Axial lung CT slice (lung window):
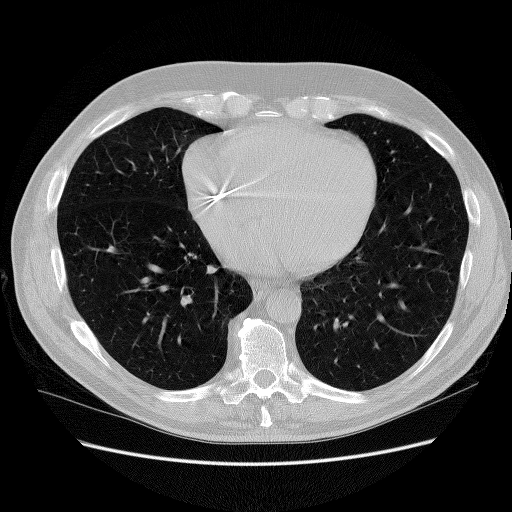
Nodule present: no